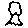
Label: tree